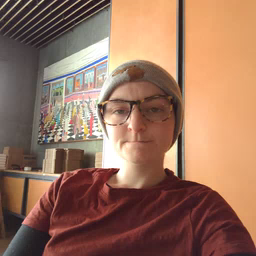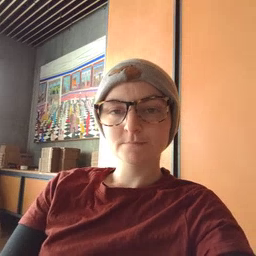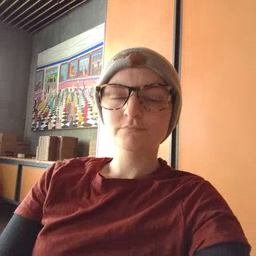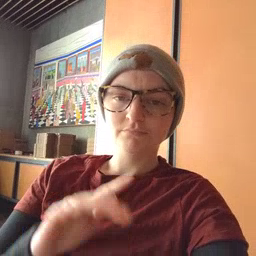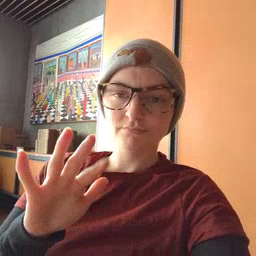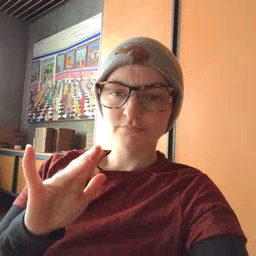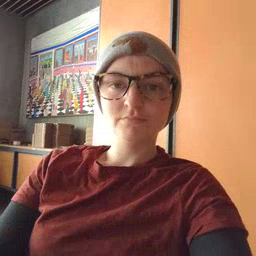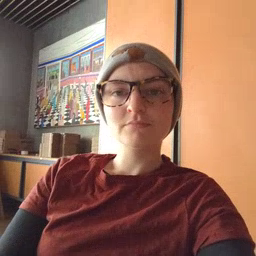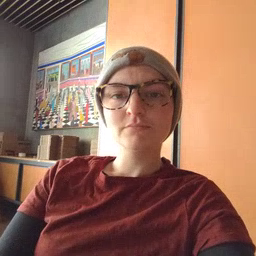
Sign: finger